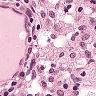
Metastatic tissue present: no